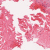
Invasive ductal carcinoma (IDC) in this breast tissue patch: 0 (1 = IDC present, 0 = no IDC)